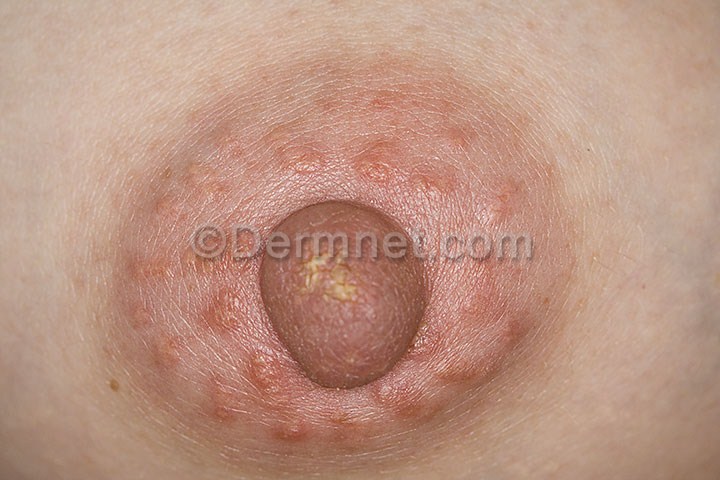
Disease: Seborrheic Keratoses and other Benign Tumors